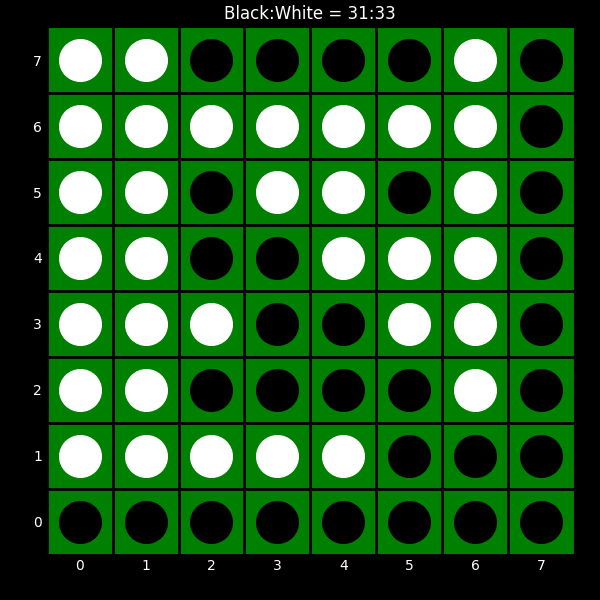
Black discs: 31
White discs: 33